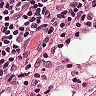
Metastatic tissue present: no